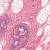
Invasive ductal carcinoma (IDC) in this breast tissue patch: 0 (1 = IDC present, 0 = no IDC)